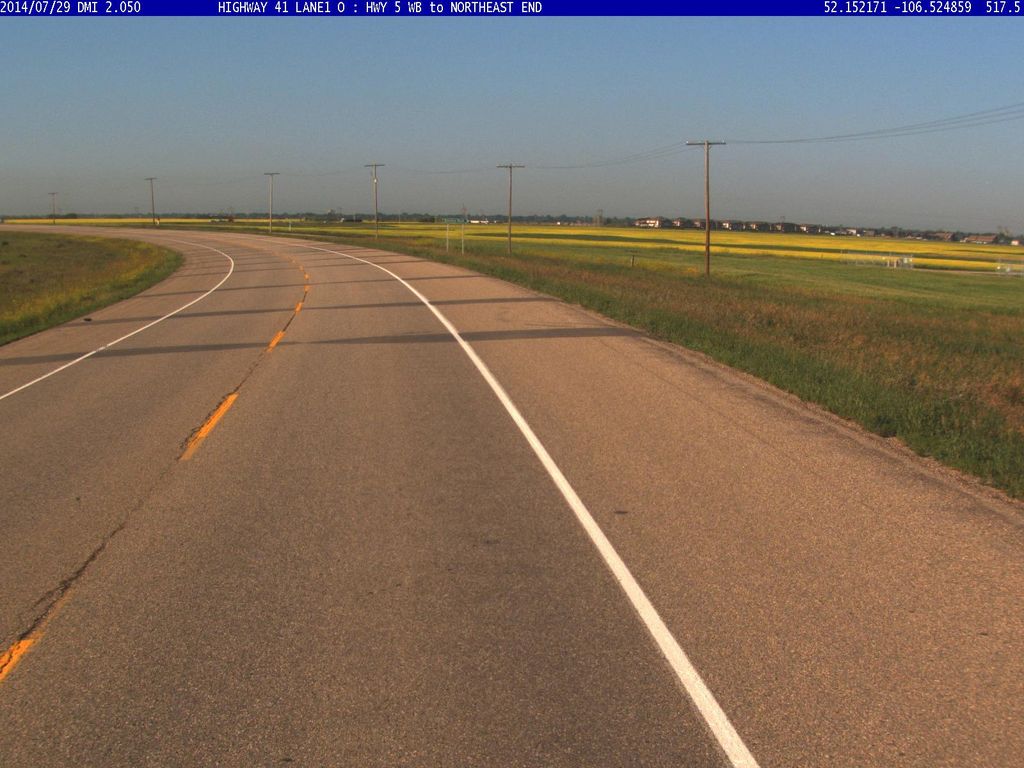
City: saskatoon